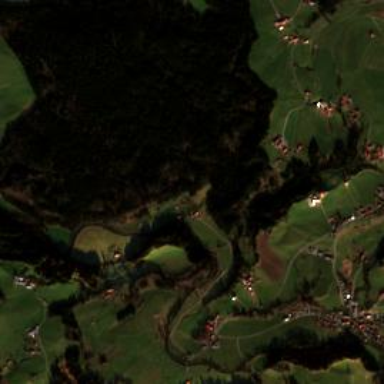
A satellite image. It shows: Small hamlet.